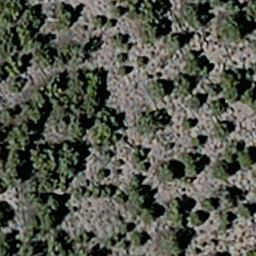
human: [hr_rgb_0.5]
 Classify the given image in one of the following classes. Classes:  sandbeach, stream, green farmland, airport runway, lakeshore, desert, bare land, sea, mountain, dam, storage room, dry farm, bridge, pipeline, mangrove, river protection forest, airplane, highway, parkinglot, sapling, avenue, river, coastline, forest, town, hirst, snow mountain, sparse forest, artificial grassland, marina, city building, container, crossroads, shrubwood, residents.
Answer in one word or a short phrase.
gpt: sparse forest